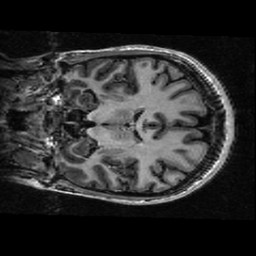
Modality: T1w
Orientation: coronal
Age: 20
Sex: female
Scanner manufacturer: ge
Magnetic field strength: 3 T
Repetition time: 0.01144 s
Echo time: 0.005012 s